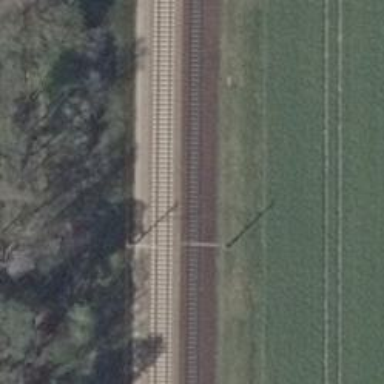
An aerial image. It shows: Milestone along the railway track with catenary mast.